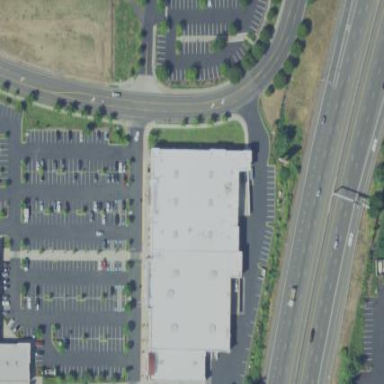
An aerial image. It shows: Retail building.